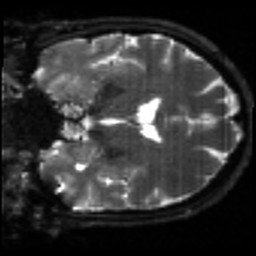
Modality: sbref
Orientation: coronal
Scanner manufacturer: siemens
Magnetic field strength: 3 T
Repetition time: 4 s
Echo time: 0.0594 s